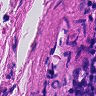
Metastatic tissue present: no